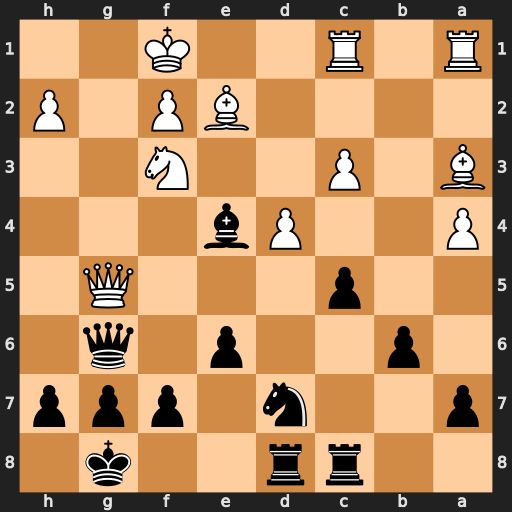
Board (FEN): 2rr2k1/p2n1ppp/1p2p1q1/2p3Q1/P2Pb3/B1P2N2/4BP1P/R1R2K2
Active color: b
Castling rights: -
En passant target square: -
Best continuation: Bxf3 Qxg6 Bxe2+